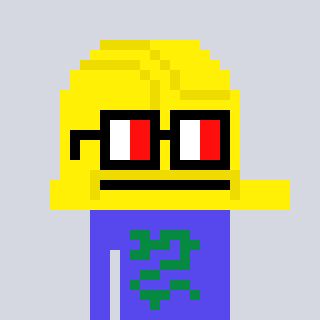
a pixel art character with square glasses with black frames and red eyes, a construction helmet-shaped head and a computerblue-colored body on a cool background